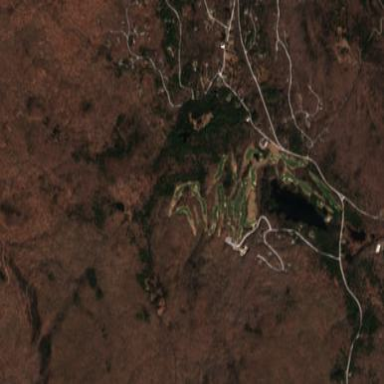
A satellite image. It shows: Golf course.